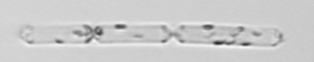
Label: Cerataulina_pelagica